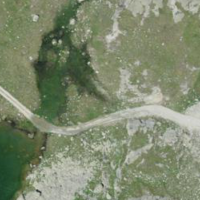
EUNIS habitat code: 31
Species observed at this site:
Eriophorum scheuchzeri